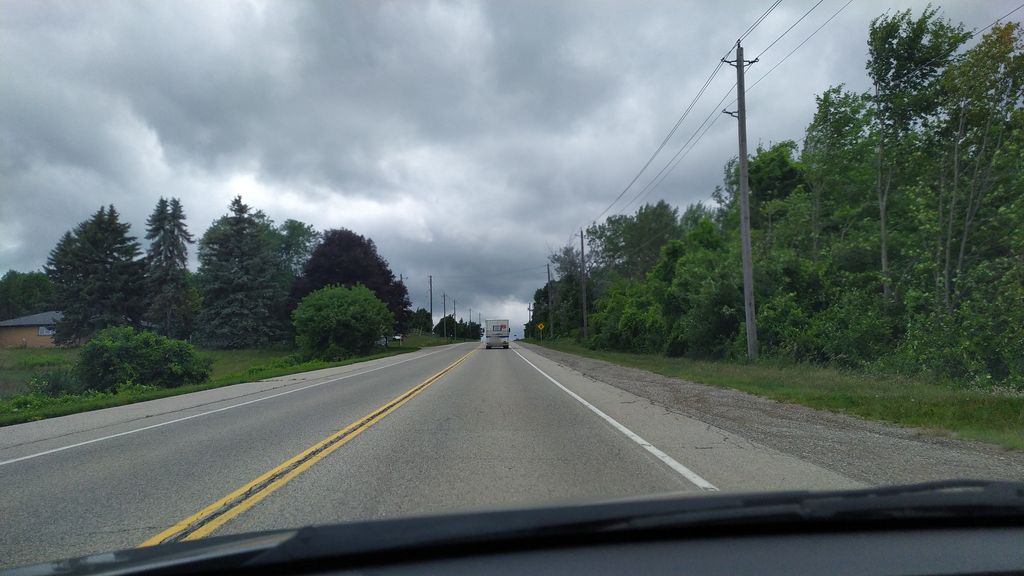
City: kitchener-waterloo